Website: walmart
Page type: account-selection
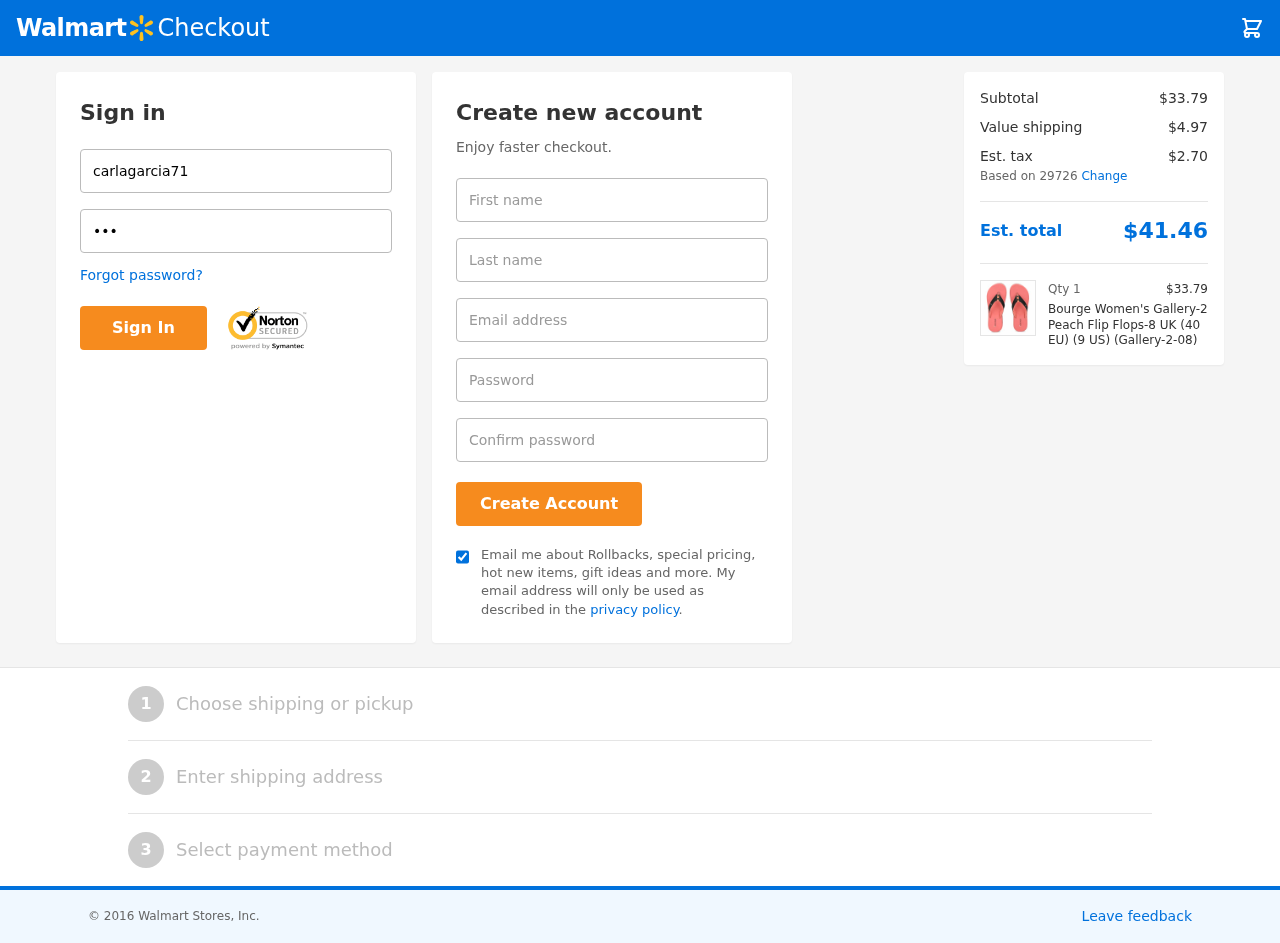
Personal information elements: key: PII_EMAIL
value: carla_garcia@hotmail.com
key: PII_FIRSTNAME
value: Carla
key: PII_LASTNAME
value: Garcia
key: PII_LOGIN_USERNAME
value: carlagarcia71
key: PII_POSTCODE
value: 29726
Product elements: key: PRODUCT1_NAME
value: Bourge Women's Gallery-2 Peach Flip Flops-8 UK (40 EU) (9 US) (Gallery-2-08)
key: PRODUCT1_PRICE
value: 33.79
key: PRODUCT1_QUANTITY
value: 1
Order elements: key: ORDER_SUBTOTAL
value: $33.79
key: ORDER_SHIPPING_COST
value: $4.97
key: ORDER_TAX
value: $2.70
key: ORDER_TOTAL
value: $41.46